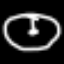
Label: clock